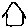
Label: house